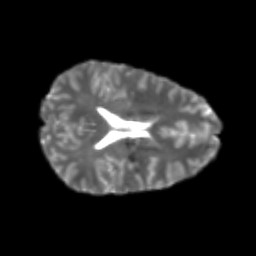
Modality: T2w
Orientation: axial
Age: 25
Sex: female
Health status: healthy
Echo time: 0.074 s